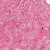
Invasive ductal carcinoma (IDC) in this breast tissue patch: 0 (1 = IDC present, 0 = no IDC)